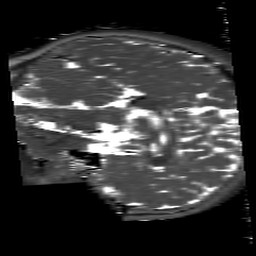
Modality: T2map
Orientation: sagittal
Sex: female
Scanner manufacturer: siemens
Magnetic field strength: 3 T
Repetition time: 4 s